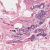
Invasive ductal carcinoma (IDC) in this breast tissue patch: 0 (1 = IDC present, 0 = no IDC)